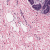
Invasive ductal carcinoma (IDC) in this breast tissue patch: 0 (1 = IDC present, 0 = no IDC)